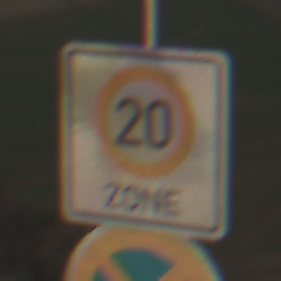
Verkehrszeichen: BeginnZone20
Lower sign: AbsolutesHalteverbot
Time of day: SunriseSunset
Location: Outdoor (Nature)
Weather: PartlyCloudy
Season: NotSpecified
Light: Natural